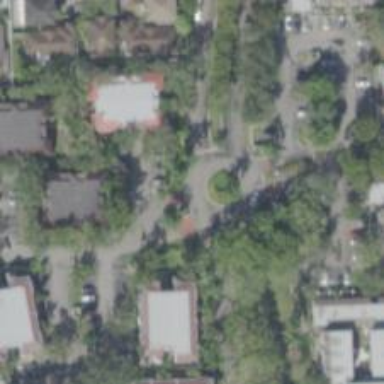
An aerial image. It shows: Circular junction on residential road.